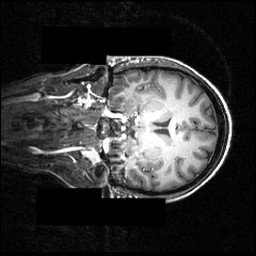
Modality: T1w
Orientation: coronal
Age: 26
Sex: female
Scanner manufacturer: siemens
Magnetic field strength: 3.951 T
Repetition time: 1.5 s
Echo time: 0.00335 s